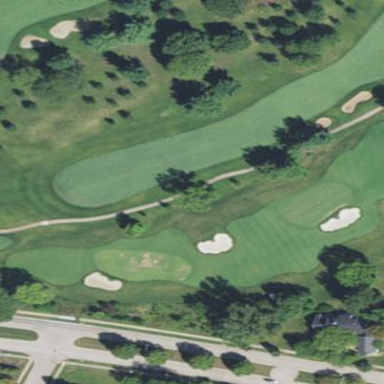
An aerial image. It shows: Grassy area designated as golf fairway.